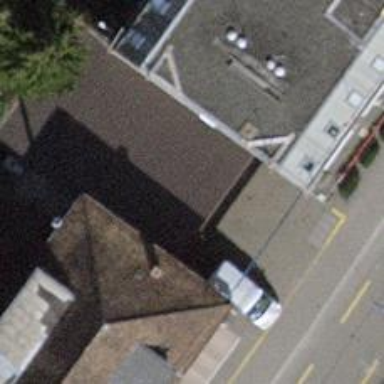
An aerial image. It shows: Car repair shop.